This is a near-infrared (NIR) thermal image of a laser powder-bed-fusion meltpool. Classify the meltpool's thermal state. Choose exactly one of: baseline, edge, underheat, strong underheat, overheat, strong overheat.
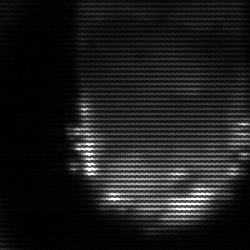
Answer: baseline